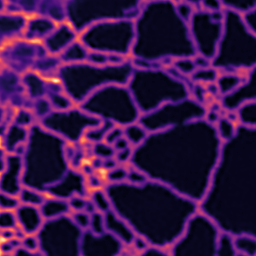
Label: Super-resolution ER image